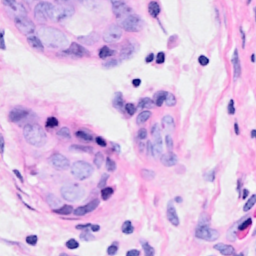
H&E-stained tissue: Breast